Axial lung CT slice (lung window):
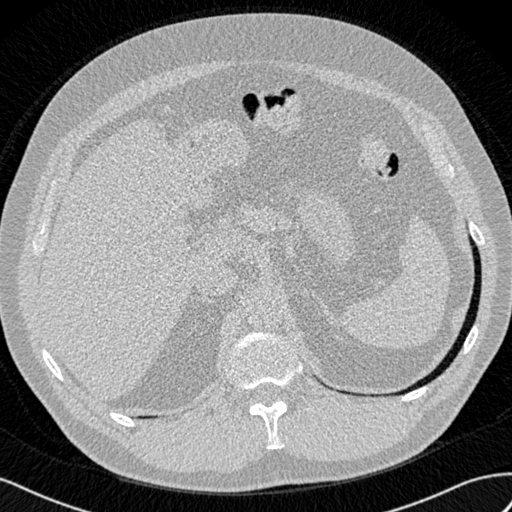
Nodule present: no